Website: lowes
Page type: review-order
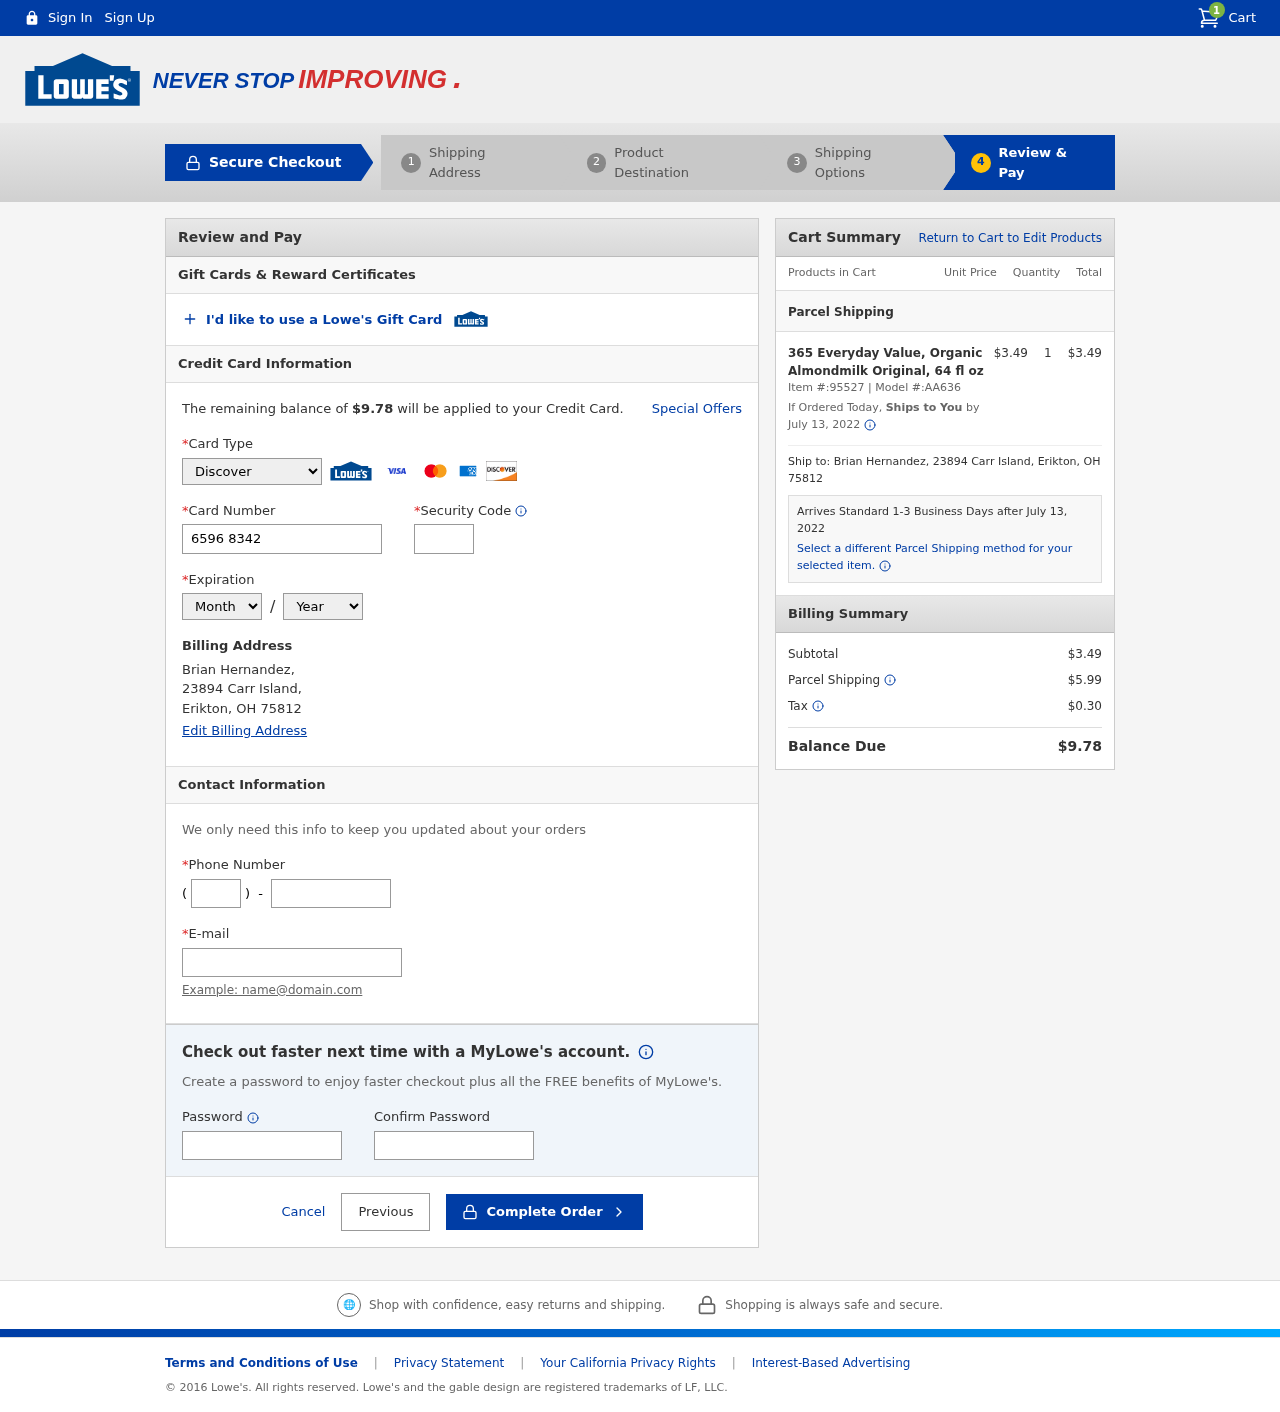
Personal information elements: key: PII_CARD_CVV
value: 846
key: PII_CARD_EXPIRY_MONTH
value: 12
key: PII_CARD_EXPIRY_YEAR
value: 27
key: PII_CARD_NUMBER
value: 6596 8342 3215 1109
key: PII_CARD_TYPE
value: Discover
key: PII_CITY
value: Erikton
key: PII_EMAIL
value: bhernandez@yahoo.com
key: PII_FULLNAME
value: Brian Hernandez,
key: PII_PHONE
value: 8797954606
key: PII_PHONE_AREA
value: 879
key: PII_POSTCODE
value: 75812
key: PII_STATE_ABBR
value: OH
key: PII_STREET
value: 23894 Carr Island,
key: PII_FULLNAME2
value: Brian Hernandez
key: PII_STREET2
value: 23894 Carr Island
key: PII_CITY_STATE_ZIP2
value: Erikton, OH 75812
Product elements: key: PRODUCT1_NAME
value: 365 Everyday Value, Organic Almondmilk Original, 64 fl oz
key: PRODUCT1_PRICE
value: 3.49
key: PRODUCT1_QUANTITY
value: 1
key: PRODUCT1_ITEM_NUMBER
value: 95527
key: PRODUCT1_MODEL_NUMBER
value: AA636
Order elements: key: ORDER_NUM_ITEMS
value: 1
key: ORDER_TOTAL
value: $9.78
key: ORDER_SHIPPING_DATE
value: July 13, 2022
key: ORDER_SUBTOTAL
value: $3.49
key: ORDER_SHIPPING_DATE2
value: July 13, 2022
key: ORDER_SUBTOTAL2
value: $3.49
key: ORDER_SHIPPING_COST
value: $5.99
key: ORDER_TAX
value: $0.30